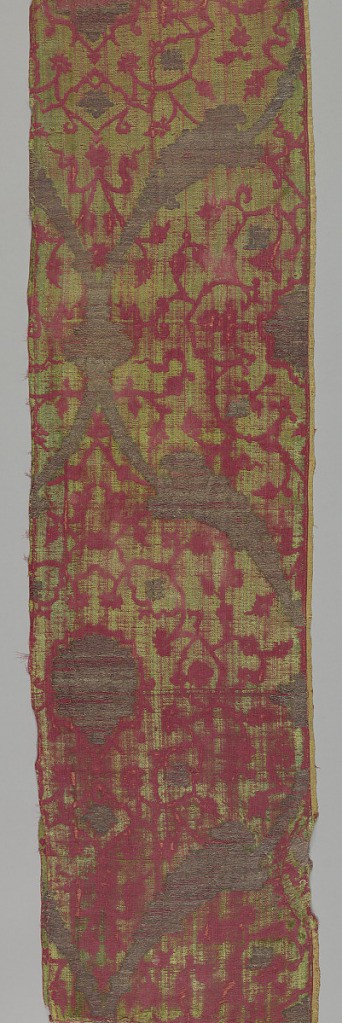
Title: Fragment
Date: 16th century
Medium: silk, metallic Technique: raised supplementary warp forming pile in a 4&1 satin foundation with supplementary weft.
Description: Large-scale cartouches in red, green and metallic. Worn. One selvage.